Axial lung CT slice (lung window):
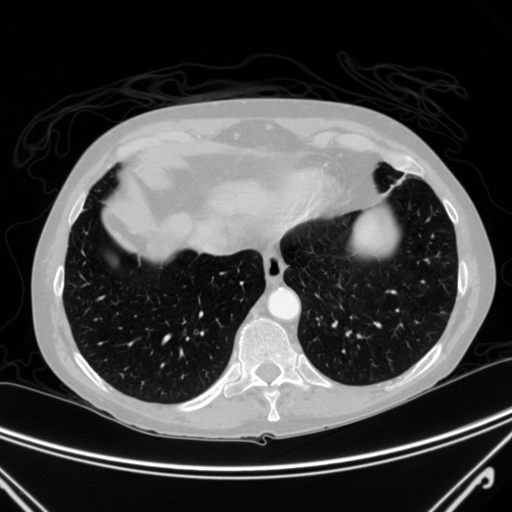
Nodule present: yes
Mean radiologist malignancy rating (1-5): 2.5